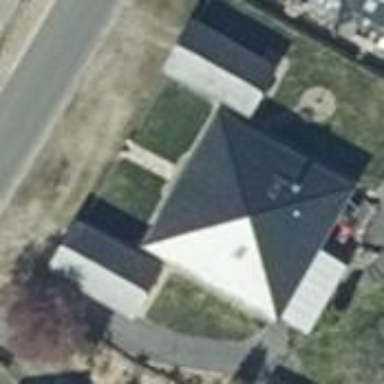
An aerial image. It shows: Black house with pyramidal roof.